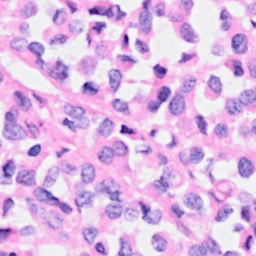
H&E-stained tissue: Breast